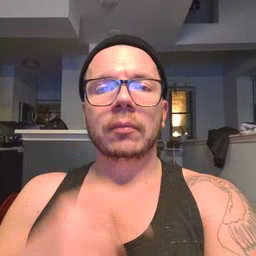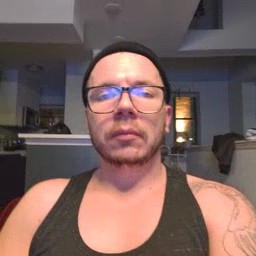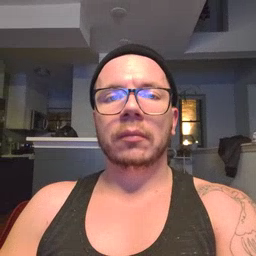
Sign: cheek